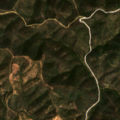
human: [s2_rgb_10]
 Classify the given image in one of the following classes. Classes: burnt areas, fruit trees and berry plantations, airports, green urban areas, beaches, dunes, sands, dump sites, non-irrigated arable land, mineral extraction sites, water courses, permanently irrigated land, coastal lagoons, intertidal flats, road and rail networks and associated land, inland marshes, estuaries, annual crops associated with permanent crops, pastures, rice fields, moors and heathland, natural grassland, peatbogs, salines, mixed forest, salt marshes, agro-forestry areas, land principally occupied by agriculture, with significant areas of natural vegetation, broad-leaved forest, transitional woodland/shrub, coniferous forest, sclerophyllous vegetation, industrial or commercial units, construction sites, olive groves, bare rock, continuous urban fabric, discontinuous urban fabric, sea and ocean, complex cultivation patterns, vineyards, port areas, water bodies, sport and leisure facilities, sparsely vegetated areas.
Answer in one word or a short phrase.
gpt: broad-leaved forest, sclerophyllous vegetation, transitional woodland/shrub